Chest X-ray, AP view. Patient: 34 years old, sex F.
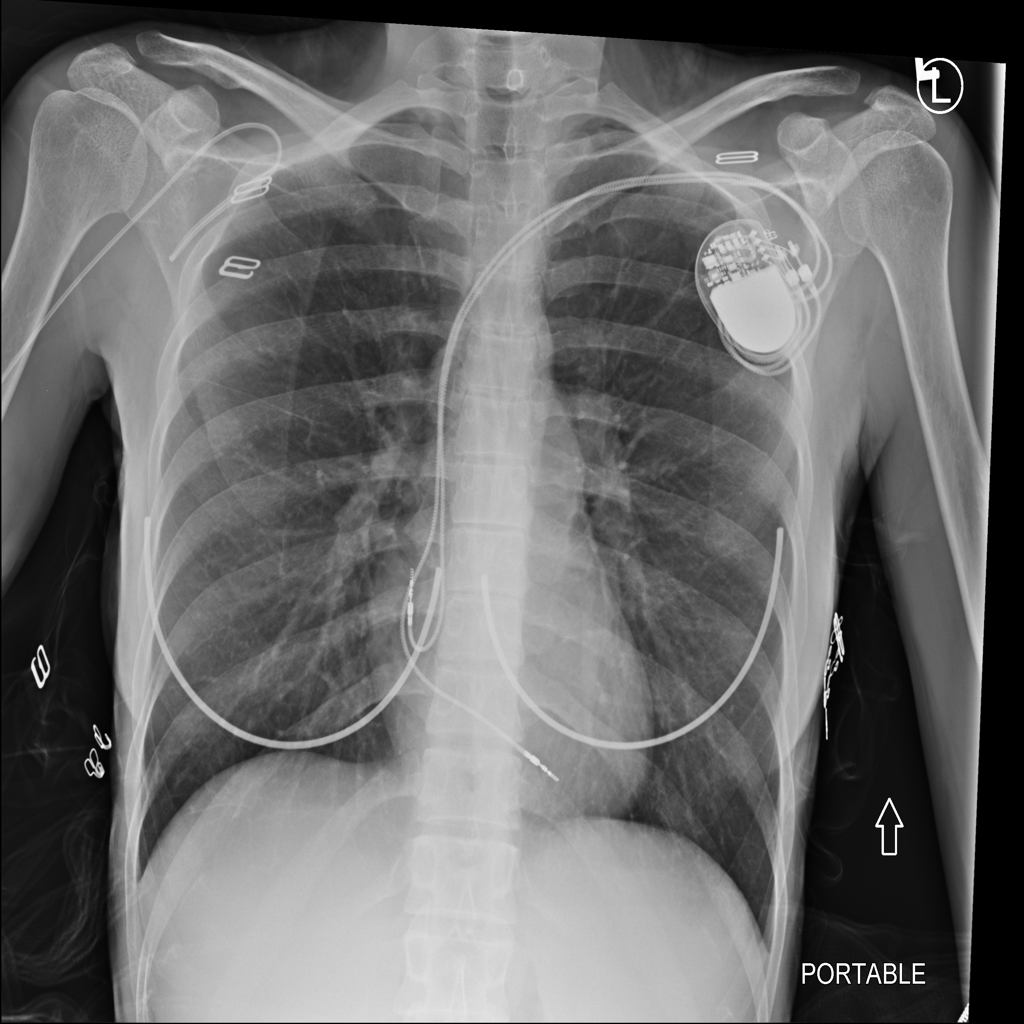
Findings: No Finding